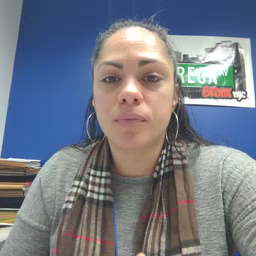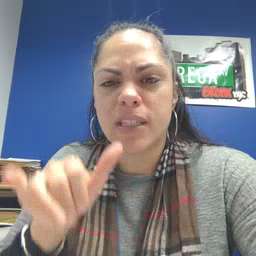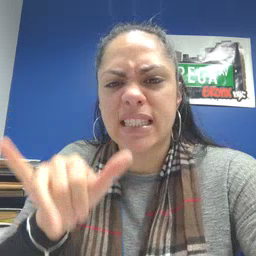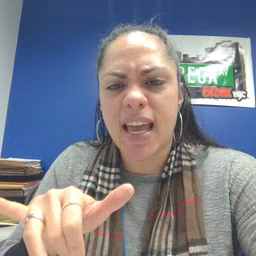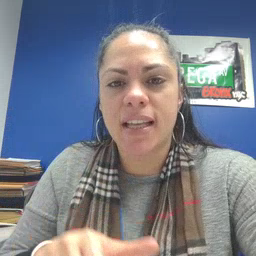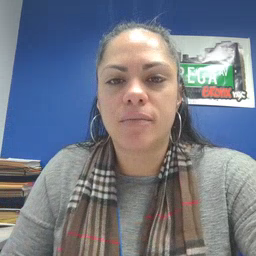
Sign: stay